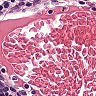
Metastatic tissue present: no